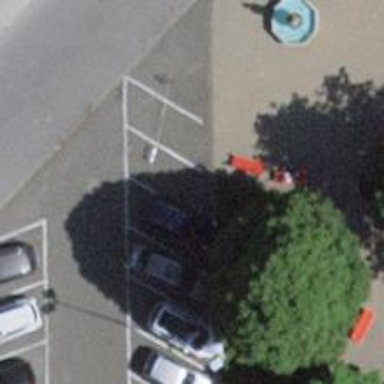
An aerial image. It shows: Bench for seating.